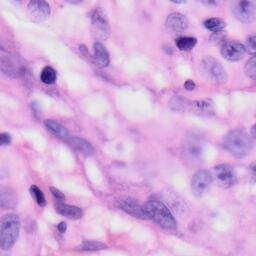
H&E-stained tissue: Skin